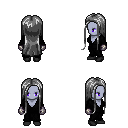
a pixel art fantasy rpg character, female body template, dark elf, purple skin, gray robe, gold greaves, gray extra-long hairstyle, metal gloves, black shoes, four views (front, back, left, right), 2x2 character sprite sheet, small pixel art, hard edges, no anti-aliasing